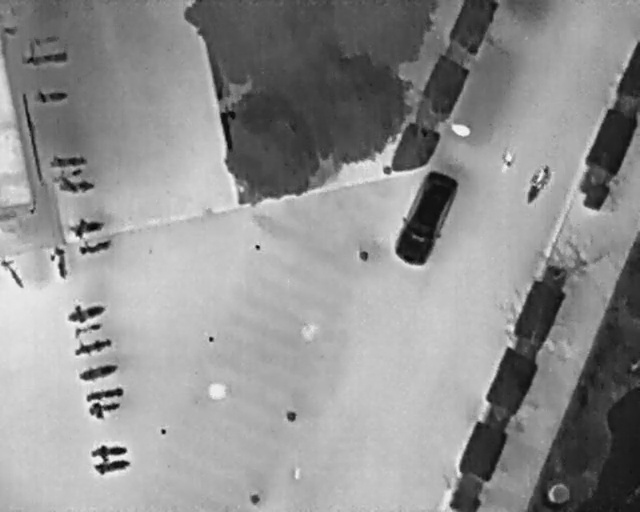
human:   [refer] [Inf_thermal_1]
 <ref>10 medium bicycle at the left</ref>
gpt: <box>[[9, 27, 11, 34, 175], [9, 30, 11, 37, 158], [10, 32, 13, 39, 2], [11, 40, 15, 47, 174], [13, 44, 16, 51, 167], [6, 49, 11, 53, 172], [0, 52, 4, 54, 146], [11, 57, 14, 64, 164], [12, 61, 14, 67, 164], [13, 63, 15, 71, 164]]</box>

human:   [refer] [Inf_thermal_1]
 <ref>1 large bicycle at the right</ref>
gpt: <box>[[80, 33, 87, 37, 18]]</box>

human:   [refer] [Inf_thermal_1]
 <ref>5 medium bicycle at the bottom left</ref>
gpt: <box>[[14, 68, 16, 76, 164], [15, 72, 17, 80, 170], [14, 76, 17, 83, 170], [15, 84, 18, 91, 170], [16, 87, 18, 95, 170]]</box>

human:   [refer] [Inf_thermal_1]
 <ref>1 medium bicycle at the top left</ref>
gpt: <box>[[6, 15, 9, 22, 175]]</box>